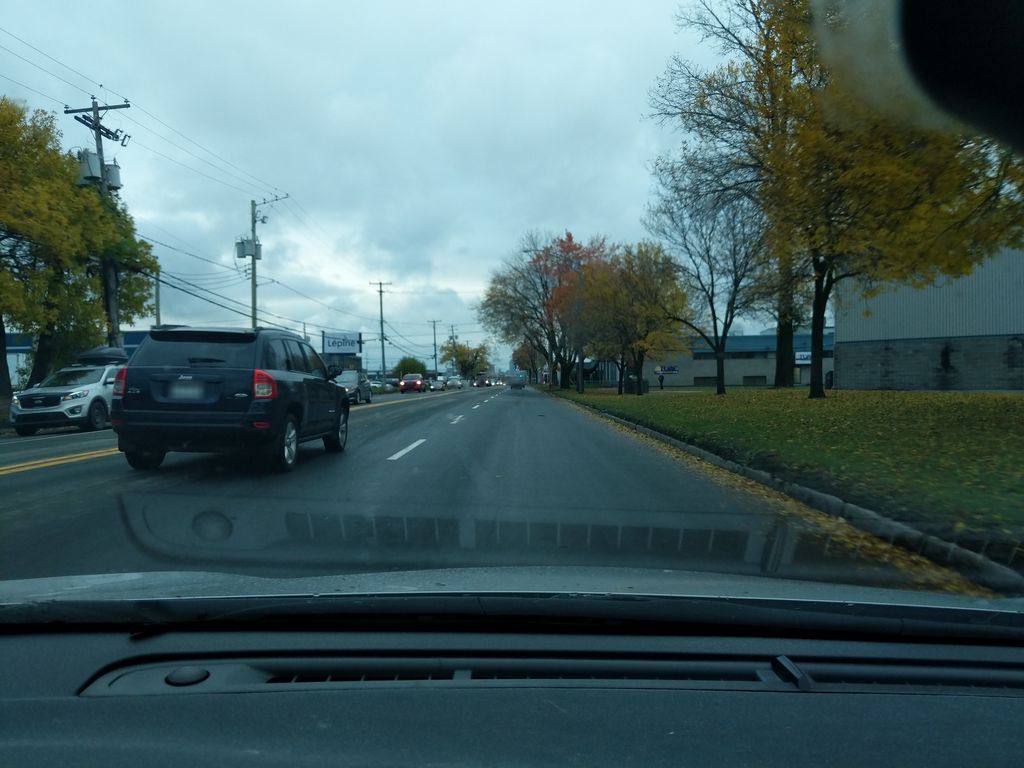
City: quebec_city